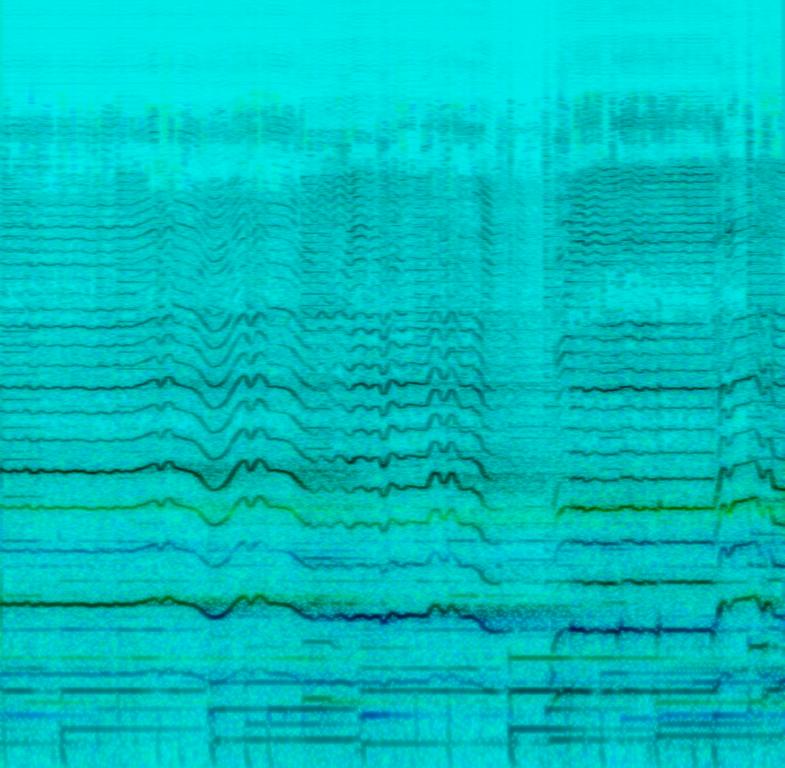
A male singer sings this soaring melody. The song is medium tempo with a guitar accompaniment, strong bass line and a violin accompaniment. The song quality is poor and badly deteriorated. The song is a romantic love song from a Tamil movie.